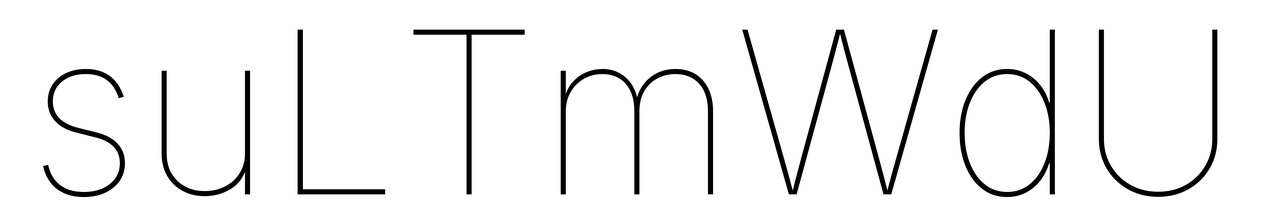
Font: Inter_Thin